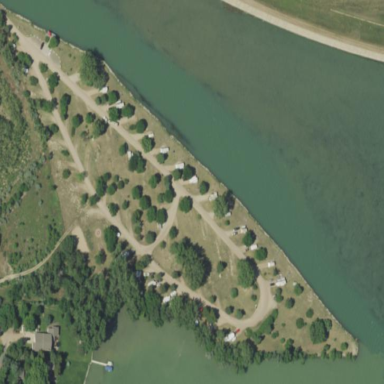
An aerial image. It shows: Campsite designated for tourism.